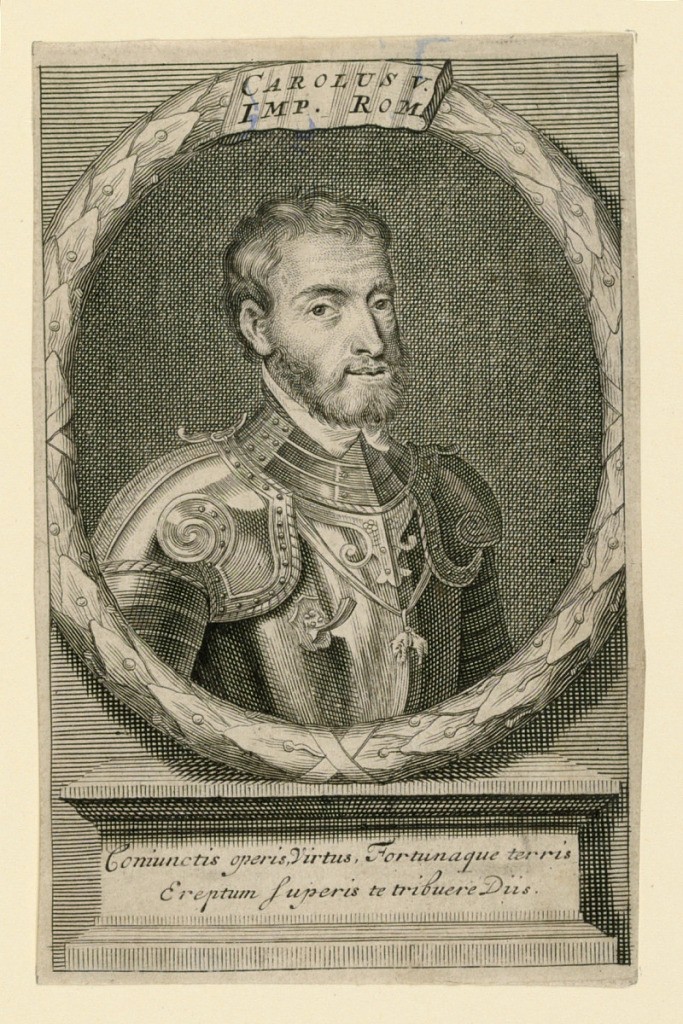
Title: Portrait of Emperor Charles V (1500-1558)
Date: ca. 1580-1600
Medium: Engraving on paper
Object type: Print
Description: Bust-length portrait is three-quarter view to right of the middle-aged emperor. He is dressed in armor with bare head and wearing the orde of Toison d'or. Inscription in an oval wreath-like frame supported on a pedestal.